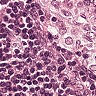
Metastatic tissue present: no